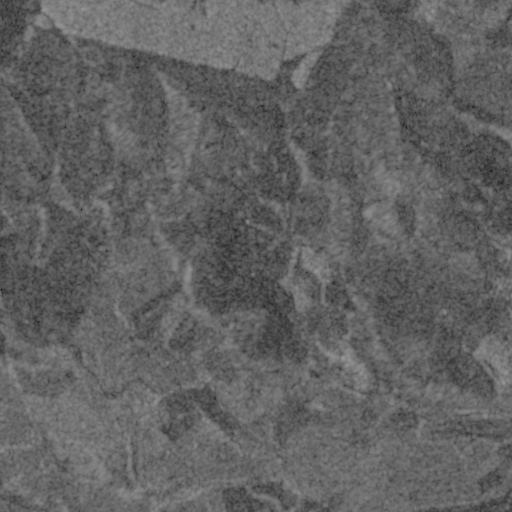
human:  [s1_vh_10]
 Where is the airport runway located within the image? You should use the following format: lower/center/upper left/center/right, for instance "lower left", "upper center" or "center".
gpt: The airport runway is located in the center right of the image.
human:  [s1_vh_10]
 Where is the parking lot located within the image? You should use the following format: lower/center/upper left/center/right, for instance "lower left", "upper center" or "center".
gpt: The parking lot is located in the lower right of the image.
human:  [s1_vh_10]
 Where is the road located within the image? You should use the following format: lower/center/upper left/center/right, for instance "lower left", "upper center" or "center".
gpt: There is no road in the image.

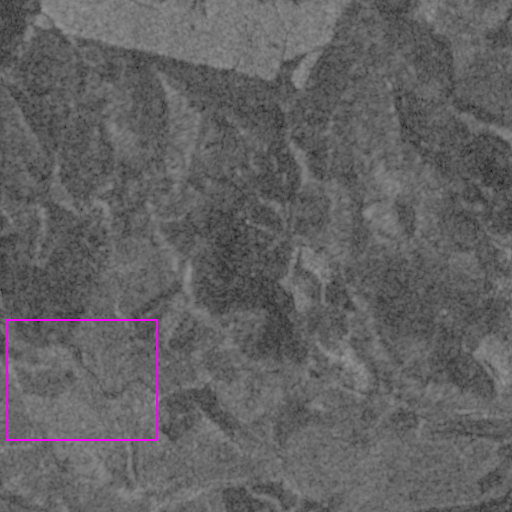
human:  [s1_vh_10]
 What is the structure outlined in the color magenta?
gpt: The structure outlined in magenta is a crop field.
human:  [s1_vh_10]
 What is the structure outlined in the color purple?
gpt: There is no purple outline.